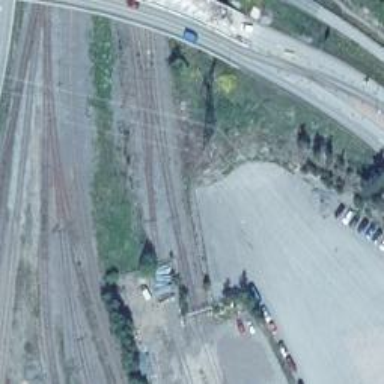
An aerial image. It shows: Disused railway spur.